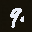
Label: 9